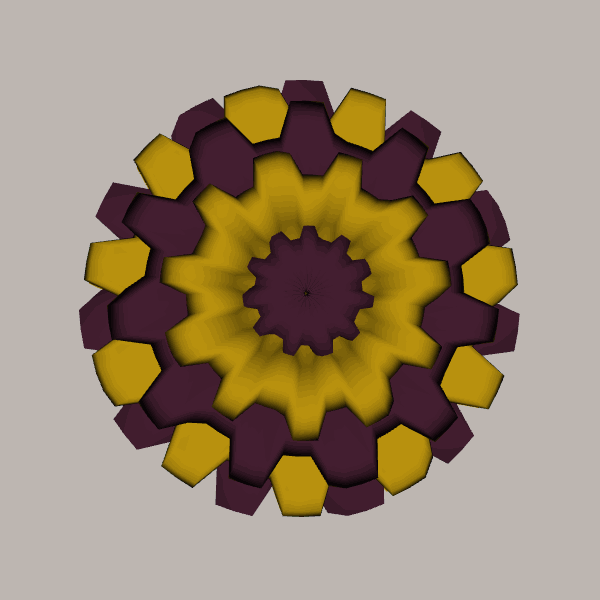
Background: light